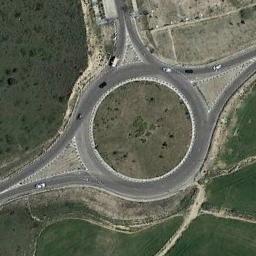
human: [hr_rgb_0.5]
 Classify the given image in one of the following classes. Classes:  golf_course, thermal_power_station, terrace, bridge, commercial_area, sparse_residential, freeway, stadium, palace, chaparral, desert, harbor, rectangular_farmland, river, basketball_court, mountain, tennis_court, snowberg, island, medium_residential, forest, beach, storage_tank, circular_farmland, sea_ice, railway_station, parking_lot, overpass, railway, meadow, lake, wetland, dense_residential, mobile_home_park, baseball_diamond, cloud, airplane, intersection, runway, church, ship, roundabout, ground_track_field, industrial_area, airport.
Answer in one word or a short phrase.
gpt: roundabout